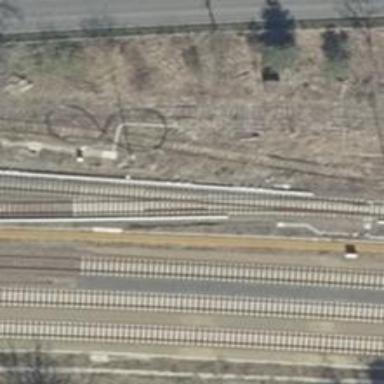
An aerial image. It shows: Abandoned railway.